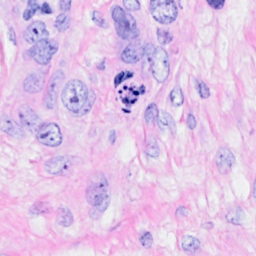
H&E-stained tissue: Breast